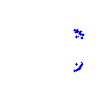
Particle: proton